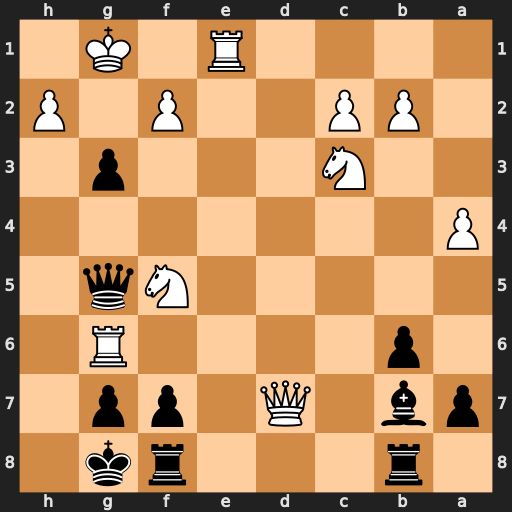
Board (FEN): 1r3rk1/pb1Q1pp1/1p4R1/5Nq1/P7/2N3p1/1PP2P1P/4R1K1
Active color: b
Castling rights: -
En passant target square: -
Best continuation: gxh2+ Kxh2 Qh5+ Kg3 Qxg6+